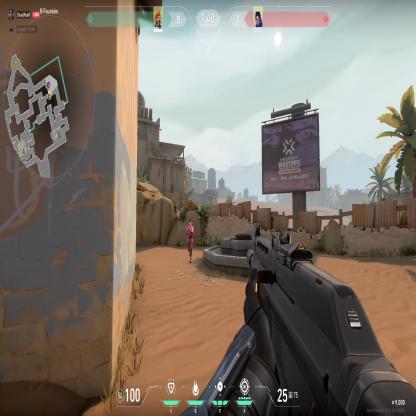
Label: enemy